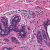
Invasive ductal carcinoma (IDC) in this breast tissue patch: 0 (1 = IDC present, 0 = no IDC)